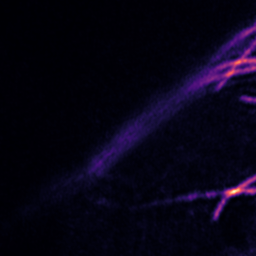
Label: Super-resolution Microtubules image